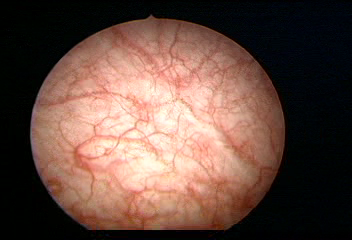
Modality: WLC
Class: Normal mucosa
Bladder cancer association: No